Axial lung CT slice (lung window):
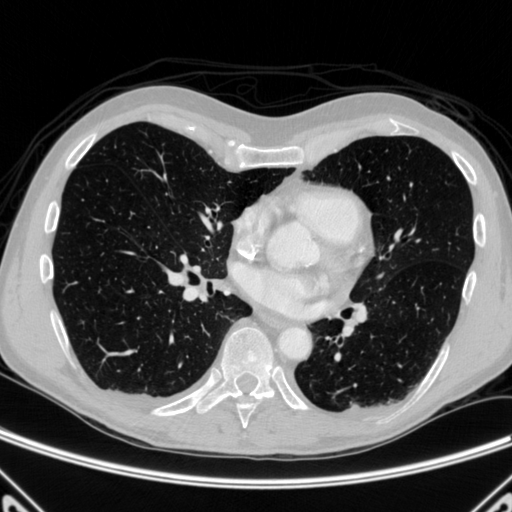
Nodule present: no